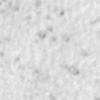
Label: no_change